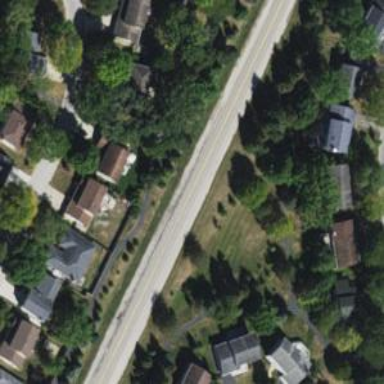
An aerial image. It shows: Secondary road with separate asphalt sidewalk.